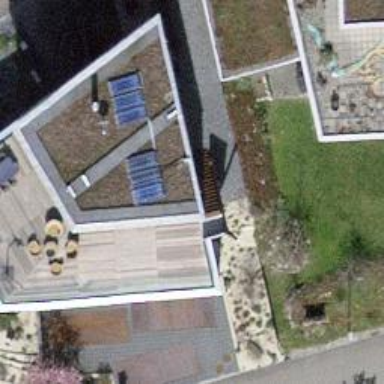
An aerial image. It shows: Detached building with flat roof.